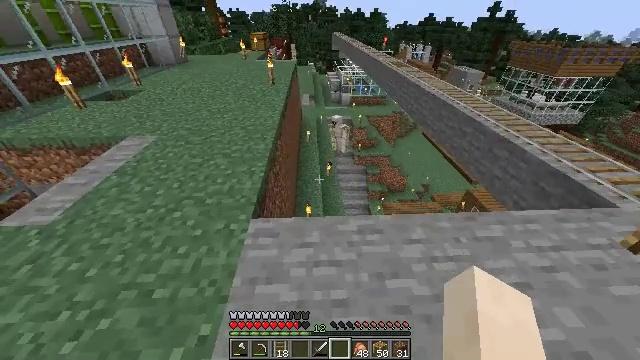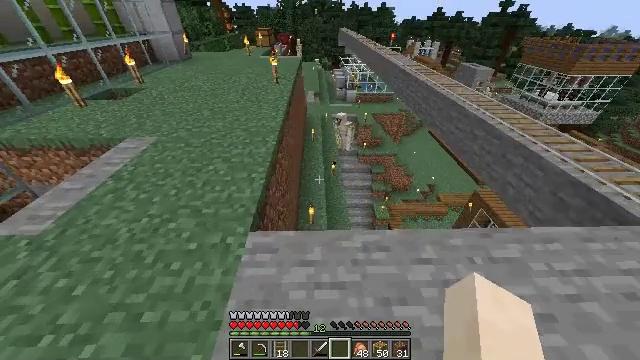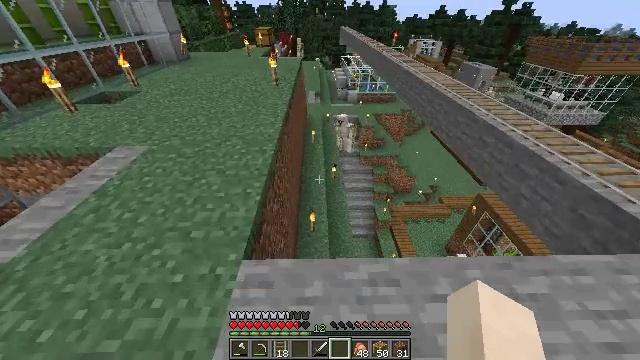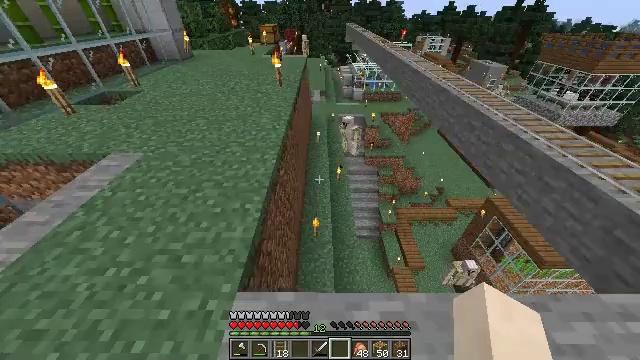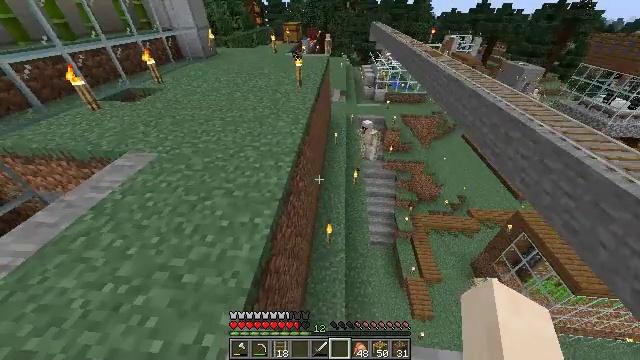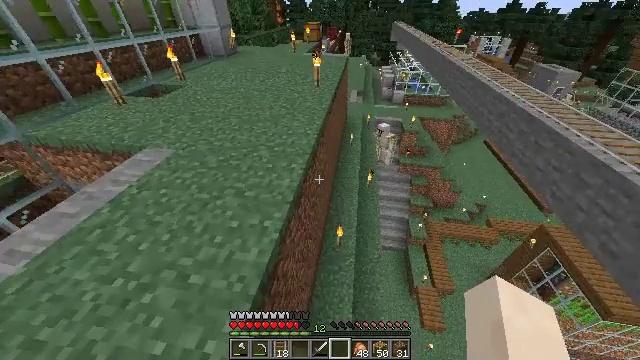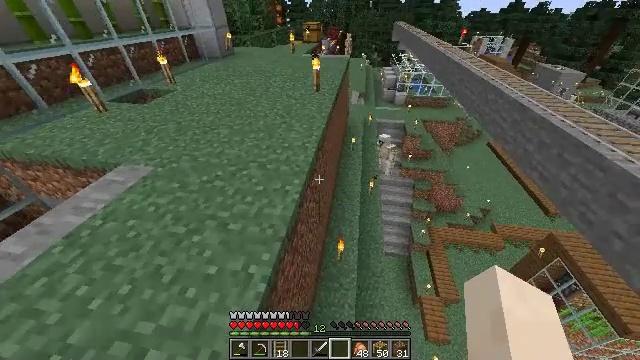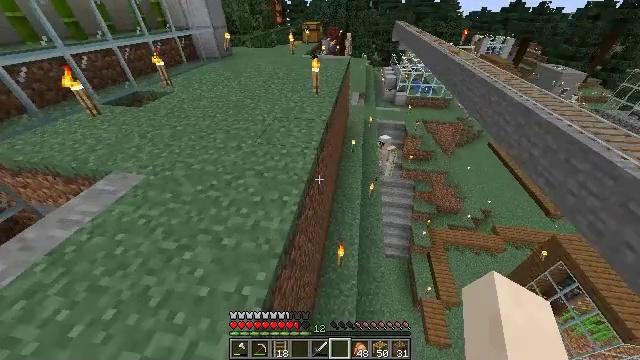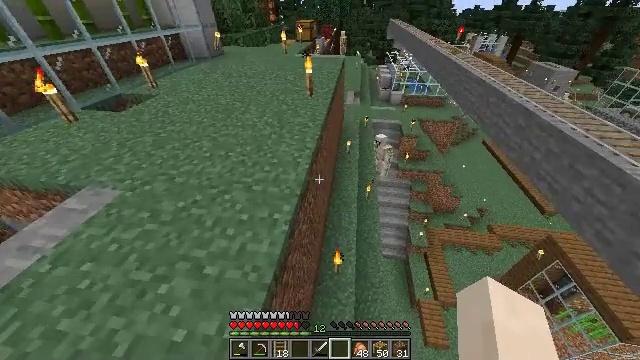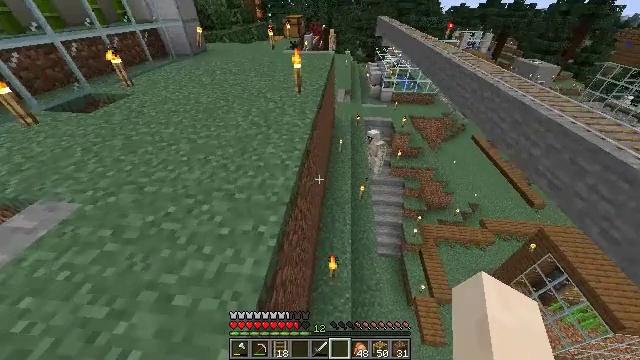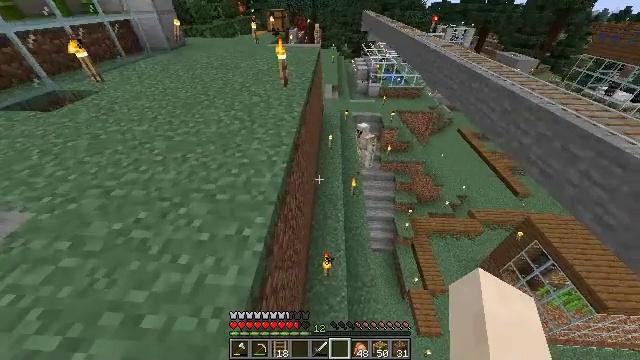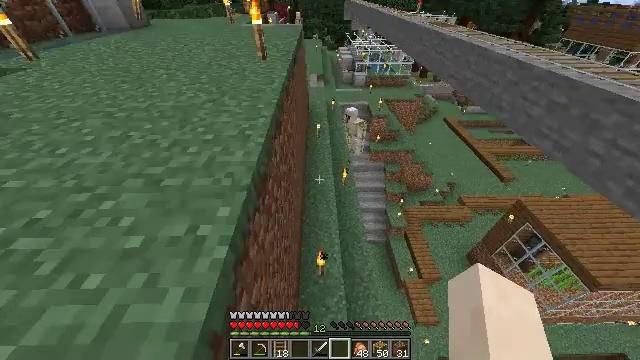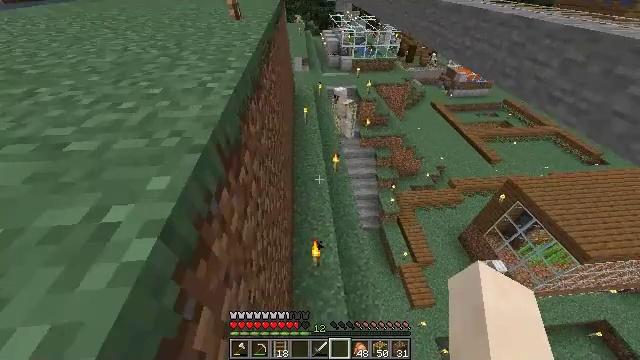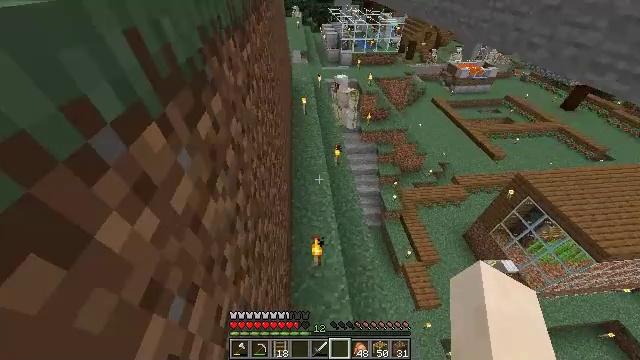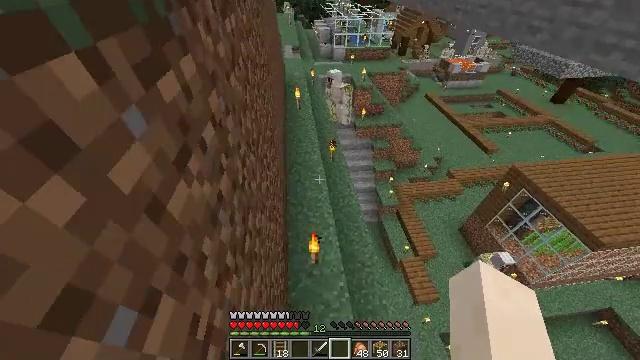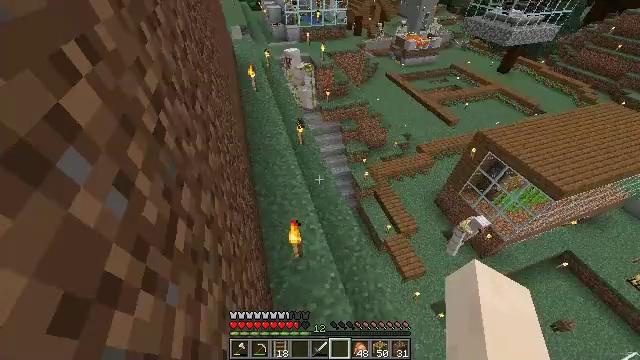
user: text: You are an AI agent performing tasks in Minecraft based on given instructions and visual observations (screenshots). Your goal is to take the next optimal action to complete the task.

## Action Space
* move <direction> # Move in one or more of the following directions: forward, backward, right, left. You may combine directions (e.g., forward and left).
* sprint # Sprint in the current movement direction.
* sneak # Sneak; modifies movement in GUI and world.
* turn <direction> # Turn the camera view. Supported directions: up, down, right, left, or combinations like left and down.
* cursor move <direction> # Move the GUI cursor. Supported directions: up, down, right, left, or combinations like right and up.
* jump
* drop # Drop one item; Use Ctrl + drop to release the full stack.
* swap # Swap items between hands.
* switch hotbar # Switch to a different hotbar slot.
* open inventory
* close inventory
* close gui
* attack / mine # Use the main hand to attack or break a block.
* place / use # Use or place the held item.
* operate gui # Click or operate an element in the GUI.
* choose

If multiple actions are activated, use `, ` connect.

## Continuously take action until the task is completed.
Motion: motion action
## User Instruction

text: To get a dried kelp block, open a crafting table.
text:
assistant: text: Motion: move forward, sprint, turn left
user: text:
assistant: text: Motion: move forward
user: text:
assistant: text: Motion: move forward, turn left
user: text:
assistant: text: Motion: move forward, turn left
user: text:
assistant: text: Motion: move forward, turn left
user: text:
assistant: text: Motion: move forward
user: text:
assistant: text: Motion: move forward
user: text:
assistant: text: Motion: move forward, turn right
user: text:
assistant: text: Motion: move forward, turn right
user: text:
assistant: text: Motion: move forward, turn right
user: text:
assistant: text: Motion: move forward, turn right and down
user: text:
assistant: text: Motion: move forward, turn right and down
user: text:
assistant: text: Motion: move forward
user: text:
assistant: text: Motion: turn right
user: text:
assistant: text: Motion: turn right and down
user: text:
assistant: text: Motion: turn right
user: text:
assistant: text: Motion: turn right
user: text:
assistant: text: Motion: turn right and down
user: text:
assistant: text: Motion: turn right and down
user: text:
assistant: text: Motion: turn right and down
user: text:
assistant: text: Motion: turn right and down
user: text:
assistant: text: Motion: turn right
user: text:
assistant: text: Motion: turn right
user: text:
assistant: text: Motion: turn right
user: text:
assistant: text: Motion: move forward
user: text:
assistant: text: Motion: move forward
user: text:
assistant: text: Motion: move forward
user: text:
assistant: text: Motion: move forward
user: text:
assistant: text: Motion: move forward
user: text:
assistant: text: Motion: move forward